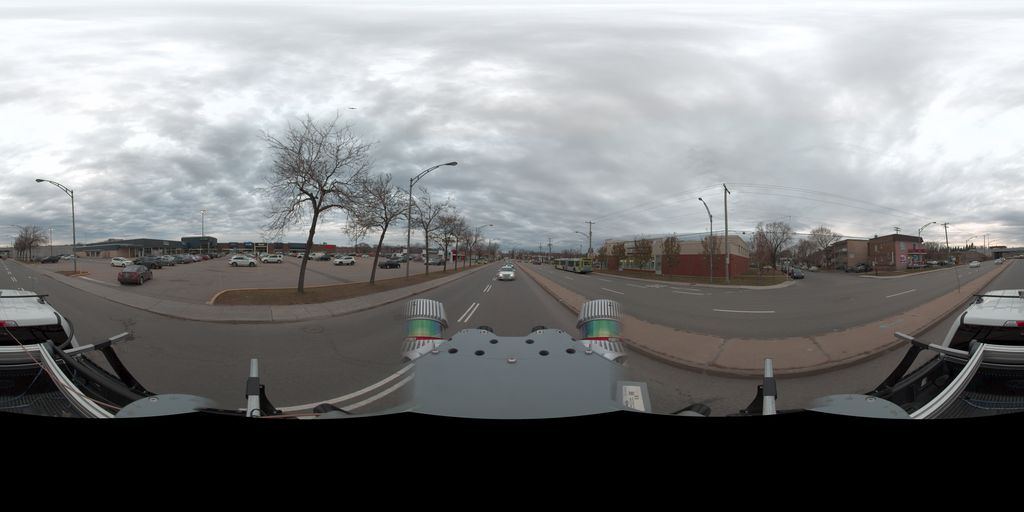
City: quebec_city